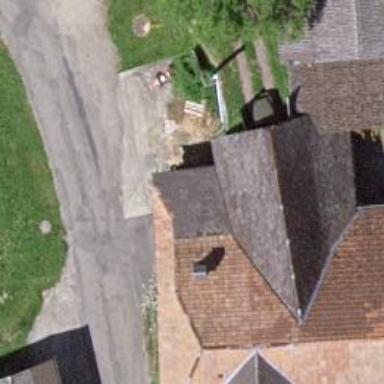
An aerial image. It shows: Farm building.